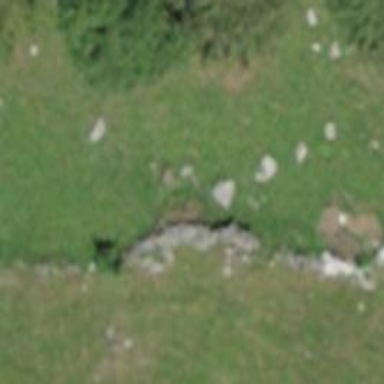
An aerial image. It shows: Wall made of dry stone.